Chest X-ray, PA view. Patient: 47 years old, sex F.
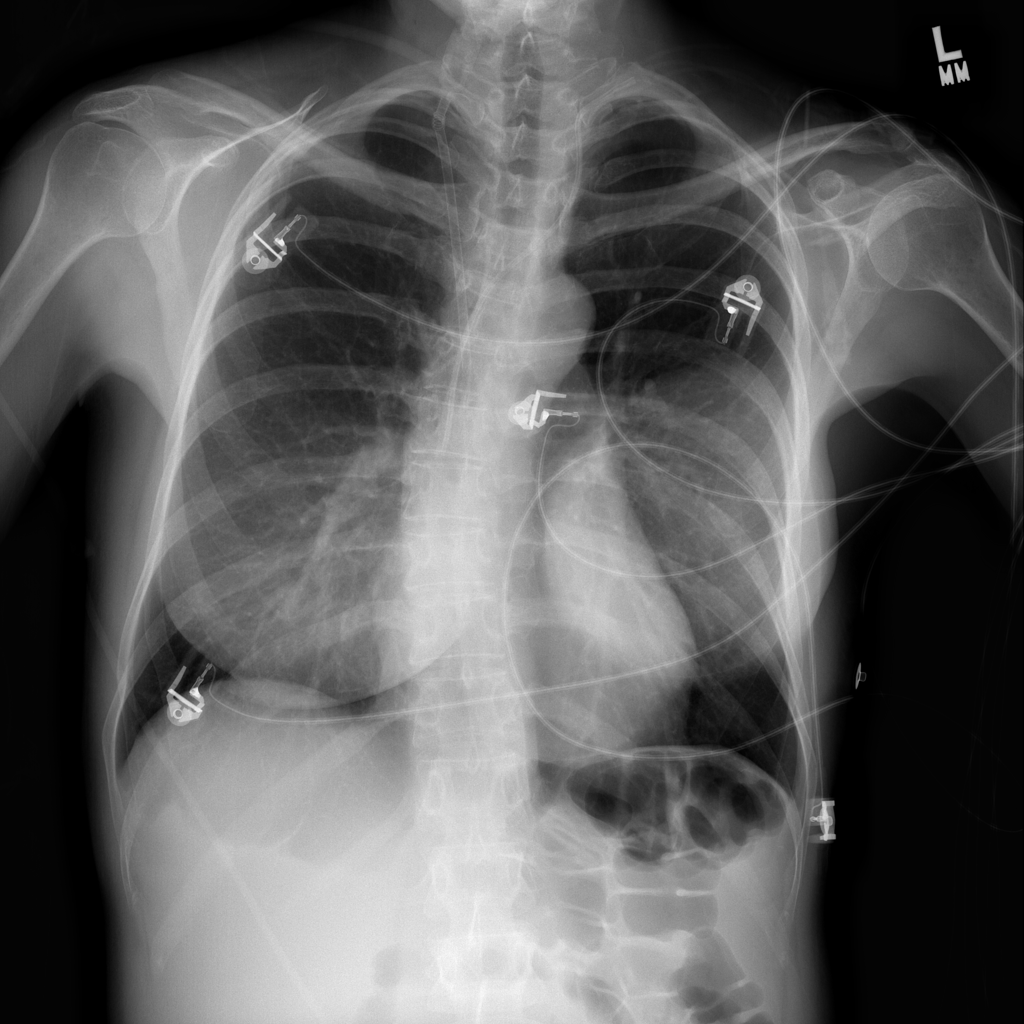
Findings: No Finding